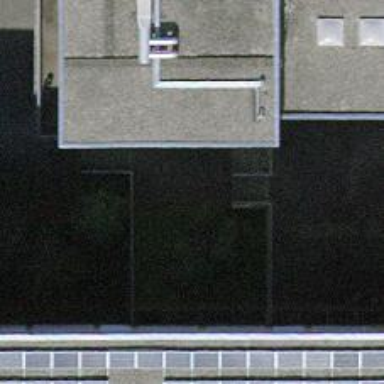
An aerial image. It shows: Set of concrete steps.